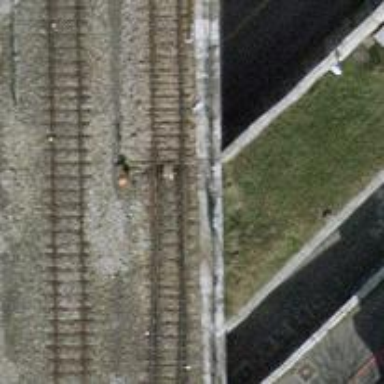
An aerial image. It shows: Single-track spur railway line.